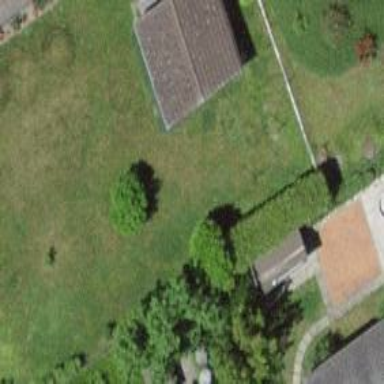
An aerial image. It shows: Shed.